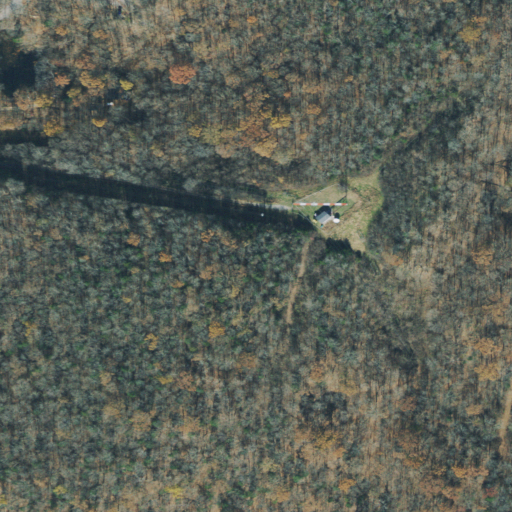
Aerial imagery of mountain in Tennessee named McCord Knob containing deciduous forest, mixed forest, and open development